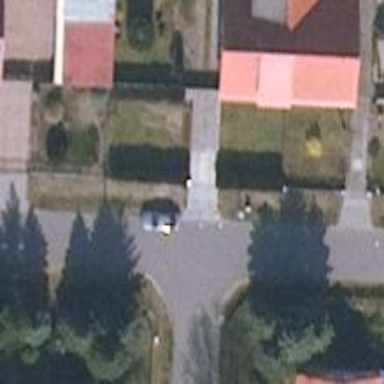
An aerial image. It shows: Asphalt road in residential area.